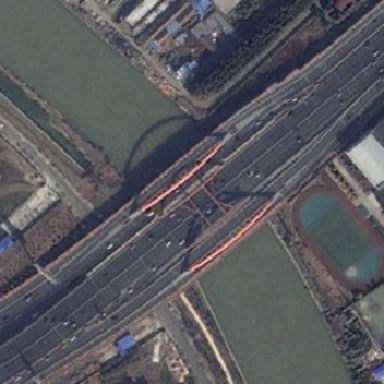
Beside the broad bridge there is a red and green amusement park .